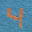
Label: 4